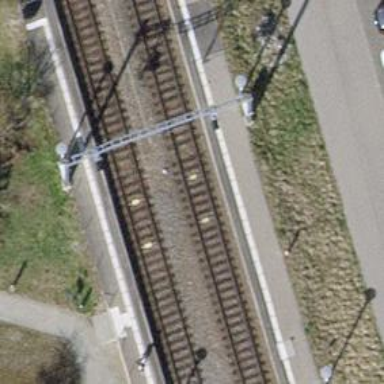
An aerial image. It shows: Railway signal.